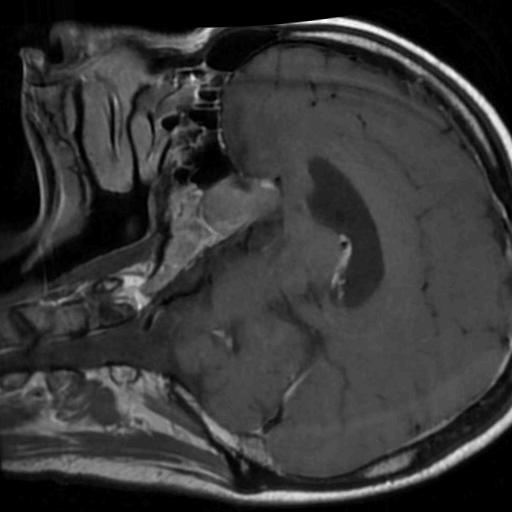
Label: brain_tumor